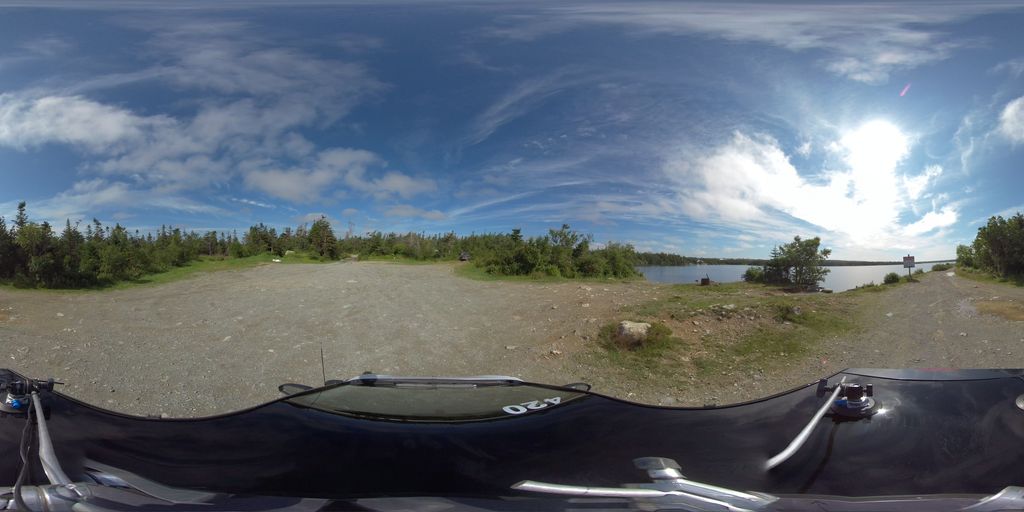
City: st_johns